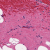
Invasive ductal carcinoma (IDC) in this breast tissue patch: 0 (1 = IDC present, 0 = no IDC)